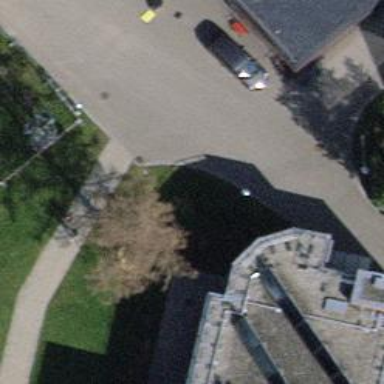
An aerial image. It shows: Urban tree with broadleaved deciduous leaves nearby bench.